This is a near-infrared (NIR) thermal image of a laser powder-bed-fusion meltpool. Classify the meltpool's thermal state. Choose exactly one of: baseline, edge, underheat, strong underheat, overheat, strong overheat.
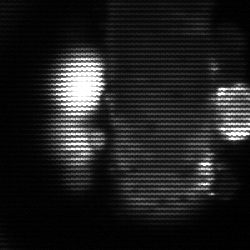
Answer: strong underheat